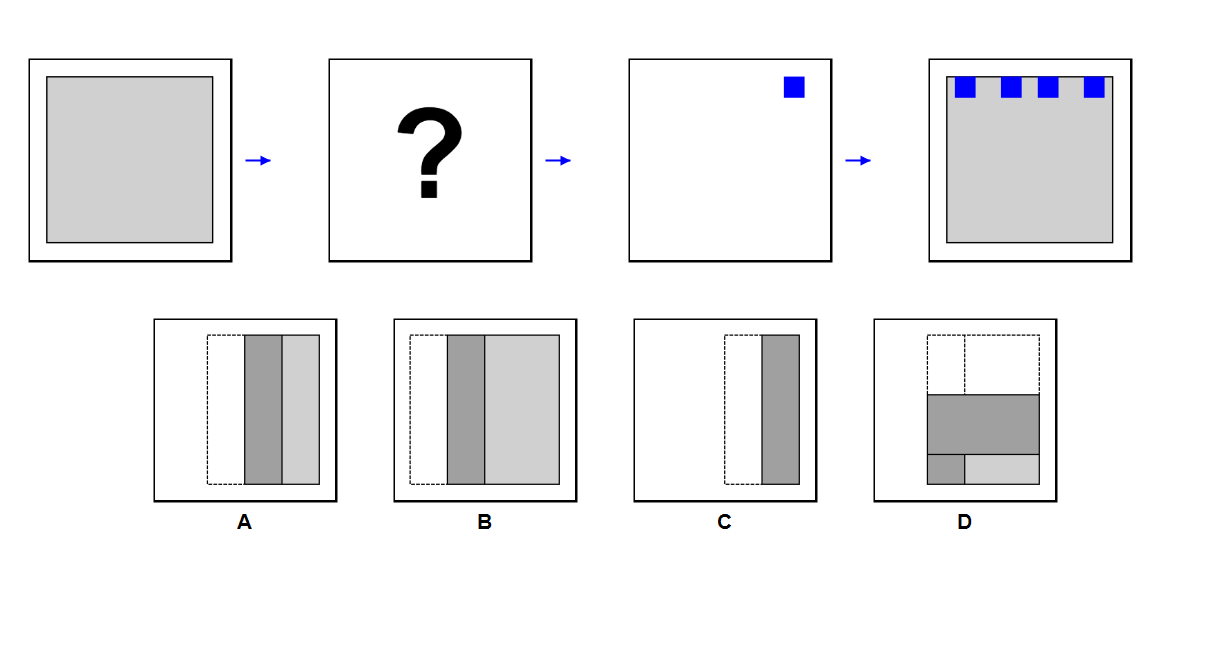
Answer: D